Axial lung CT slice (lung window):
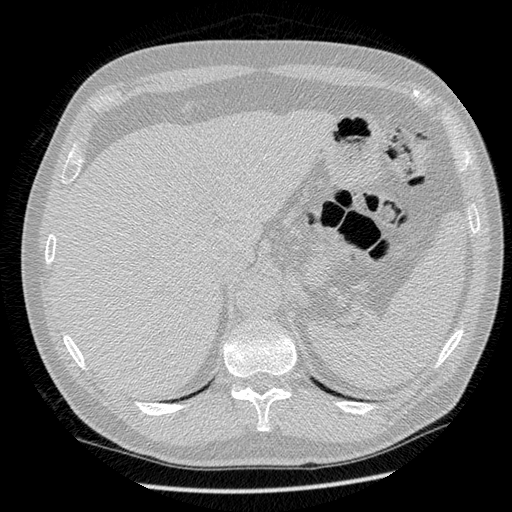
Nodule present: no